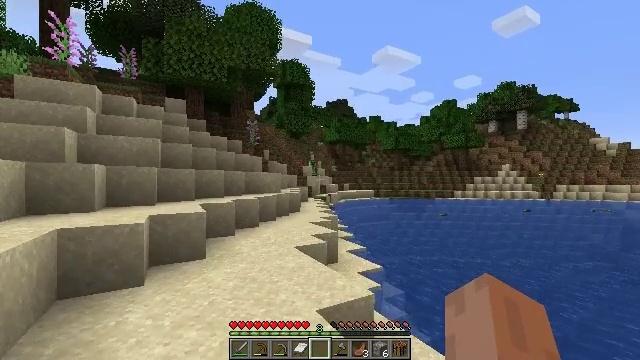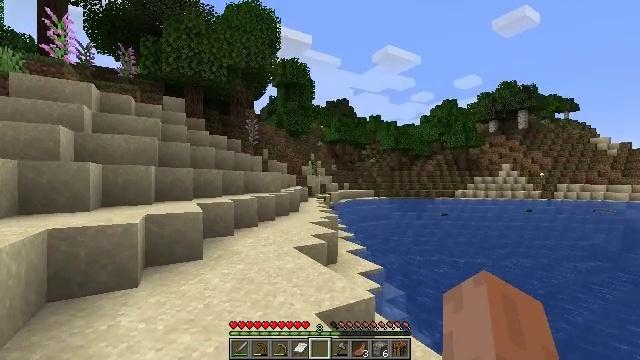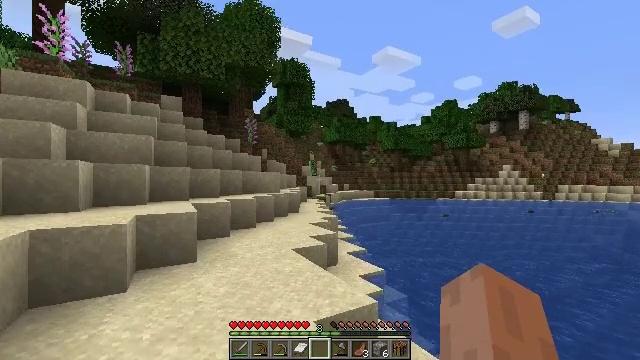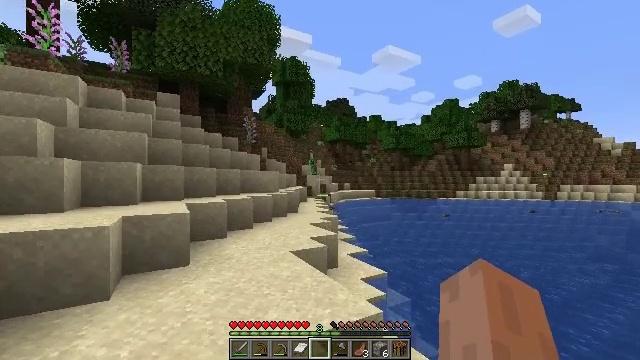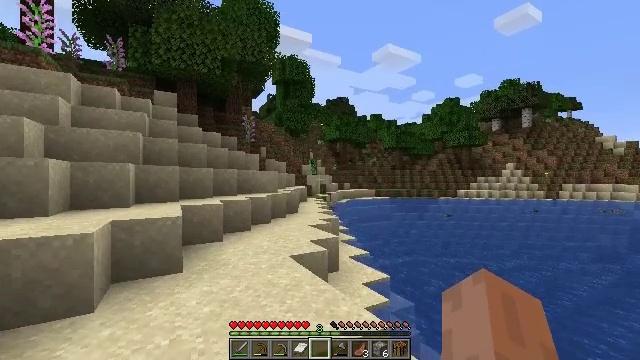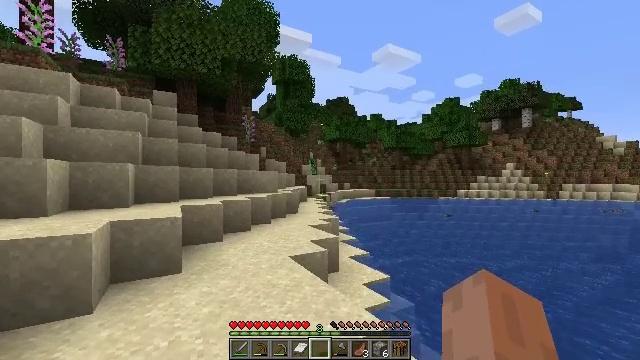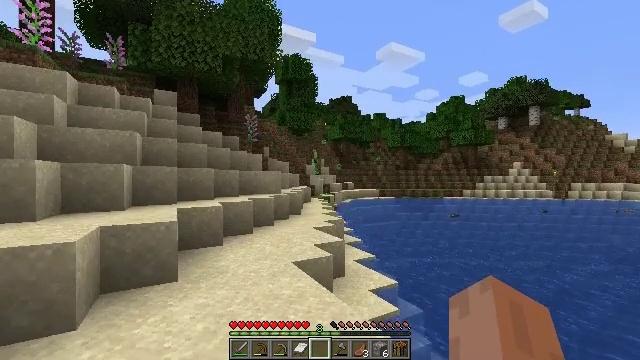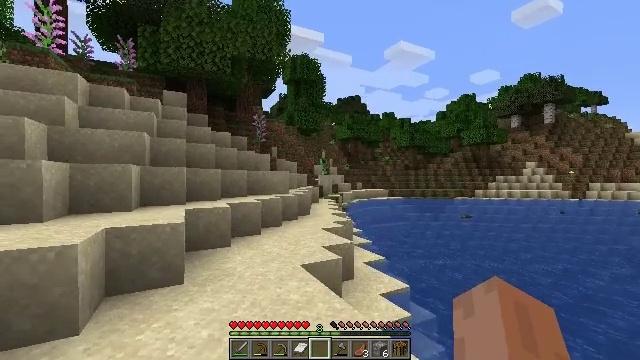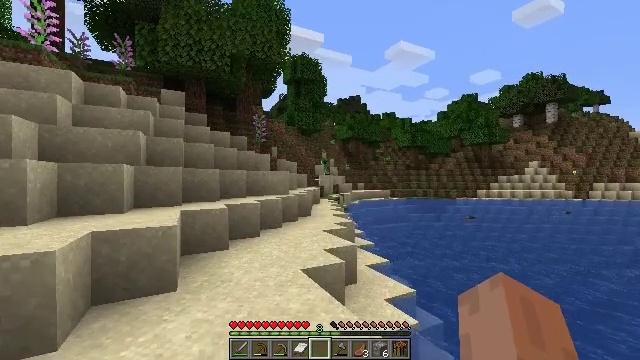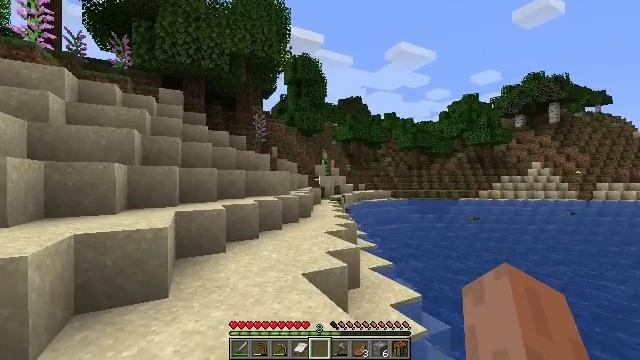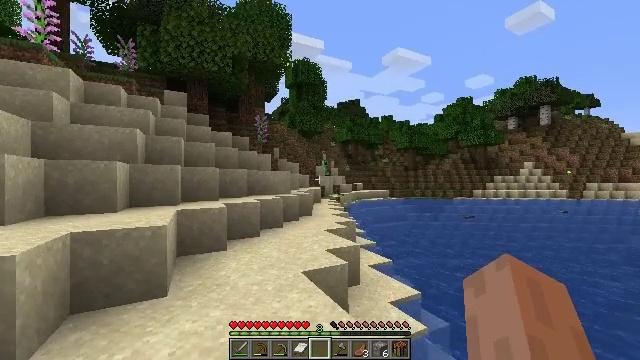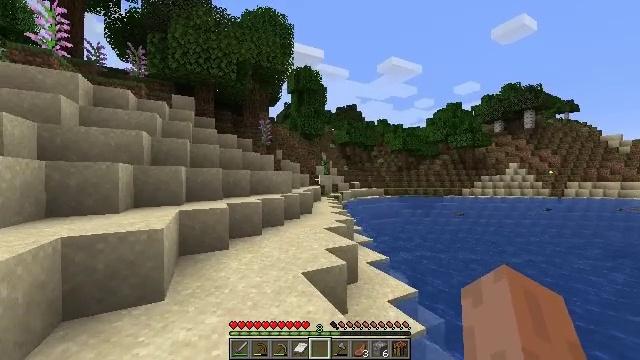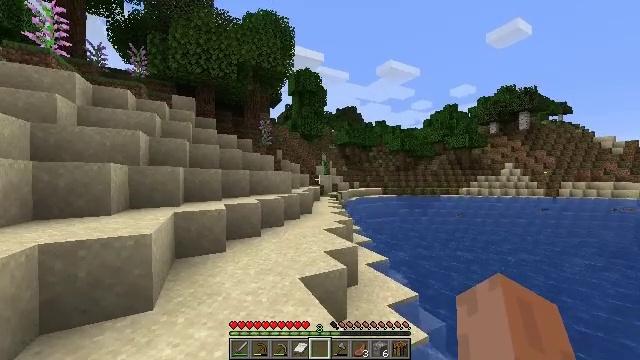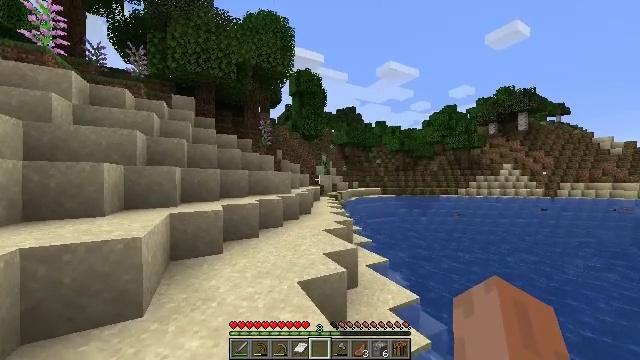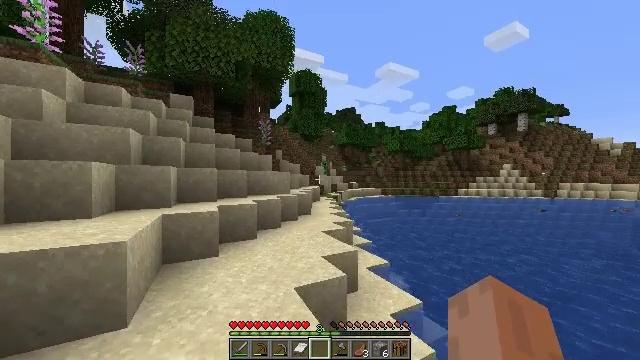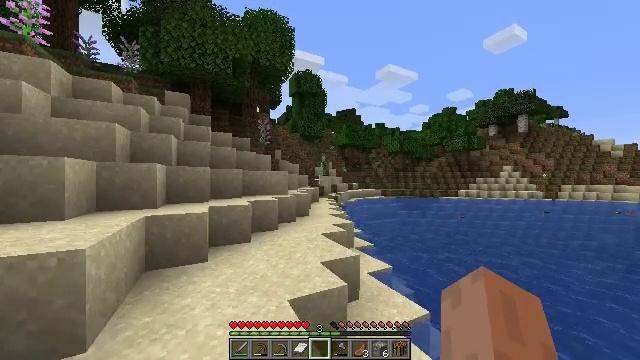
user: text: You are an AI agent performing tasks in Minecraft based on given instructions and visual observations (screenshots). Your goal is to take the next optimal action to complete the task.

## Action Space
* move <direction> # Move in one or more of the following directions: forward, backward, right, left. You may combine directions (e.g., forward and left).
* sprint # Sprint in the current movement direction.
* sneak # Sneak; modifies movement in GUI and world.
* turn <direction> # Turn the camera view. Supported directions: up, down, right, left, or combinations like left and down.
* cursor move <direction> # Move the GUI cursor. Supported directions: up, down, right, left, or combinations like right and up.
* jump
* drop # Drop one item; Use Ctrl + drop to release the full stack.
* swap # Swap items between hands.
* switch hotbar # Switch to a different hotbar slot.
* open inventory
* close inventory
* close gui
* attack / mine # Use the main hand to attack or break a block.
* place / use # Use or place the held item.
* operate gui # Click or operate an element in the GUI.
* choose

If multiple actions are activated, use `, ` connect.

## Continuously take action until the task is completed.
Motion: motion action
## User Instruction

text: Harvest sugar cane from the plant.
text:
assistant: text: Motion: move forward
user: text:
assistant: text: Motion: move forward
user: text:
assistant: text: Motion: move forward
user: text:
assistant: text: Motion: move forward
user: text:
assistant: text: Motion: move forward
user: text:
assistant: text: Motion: move forward
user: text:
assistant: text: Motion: move forward, turn left
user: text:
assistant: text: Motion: move forward
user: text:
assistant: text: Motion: move forward, sprint
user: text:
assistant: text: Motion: move forward, sprint
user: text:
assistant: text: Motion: move forward, sprint
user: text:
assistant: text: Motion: move forward, sprint
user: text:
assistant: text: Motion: move forward, sprint
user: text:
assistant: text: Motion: move forward, sprint
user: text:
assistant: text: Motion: move forward, sprint
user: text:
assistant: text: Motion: move forward, sprint
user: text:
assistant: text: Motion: move forward, sprint
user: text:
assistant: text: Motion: move forward, sprint
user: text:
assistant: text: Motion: move forward, sprint
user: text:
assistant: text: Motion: move forward, sprint
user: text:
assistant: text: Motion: move forward, sprint
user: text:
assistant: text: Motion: move forward, sprint
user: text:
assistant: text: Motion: move forward, sprint, turn right
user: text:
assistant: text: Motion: move forward, sprint
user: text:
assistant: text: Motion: move forward, sprint
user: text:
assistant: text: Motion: move forward, sprint
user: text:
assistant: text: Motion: move forward, sprint
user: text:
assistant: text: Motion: move forward, sprint, turn right
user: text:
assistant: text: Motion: move forward, sprint
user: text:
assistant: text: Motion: move forward, sprint